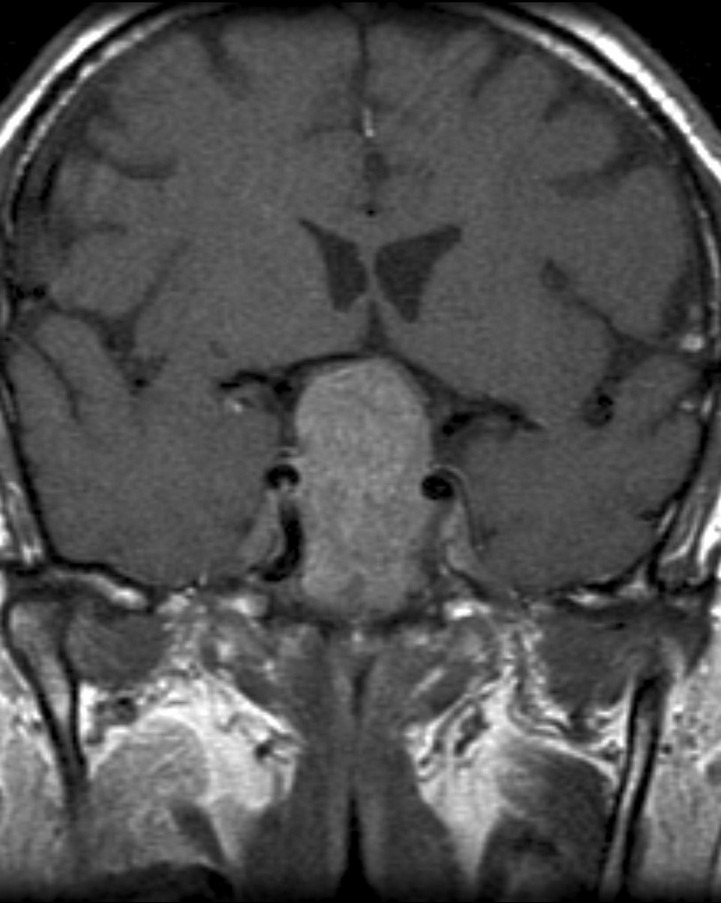
Label: pituitary